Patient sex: M
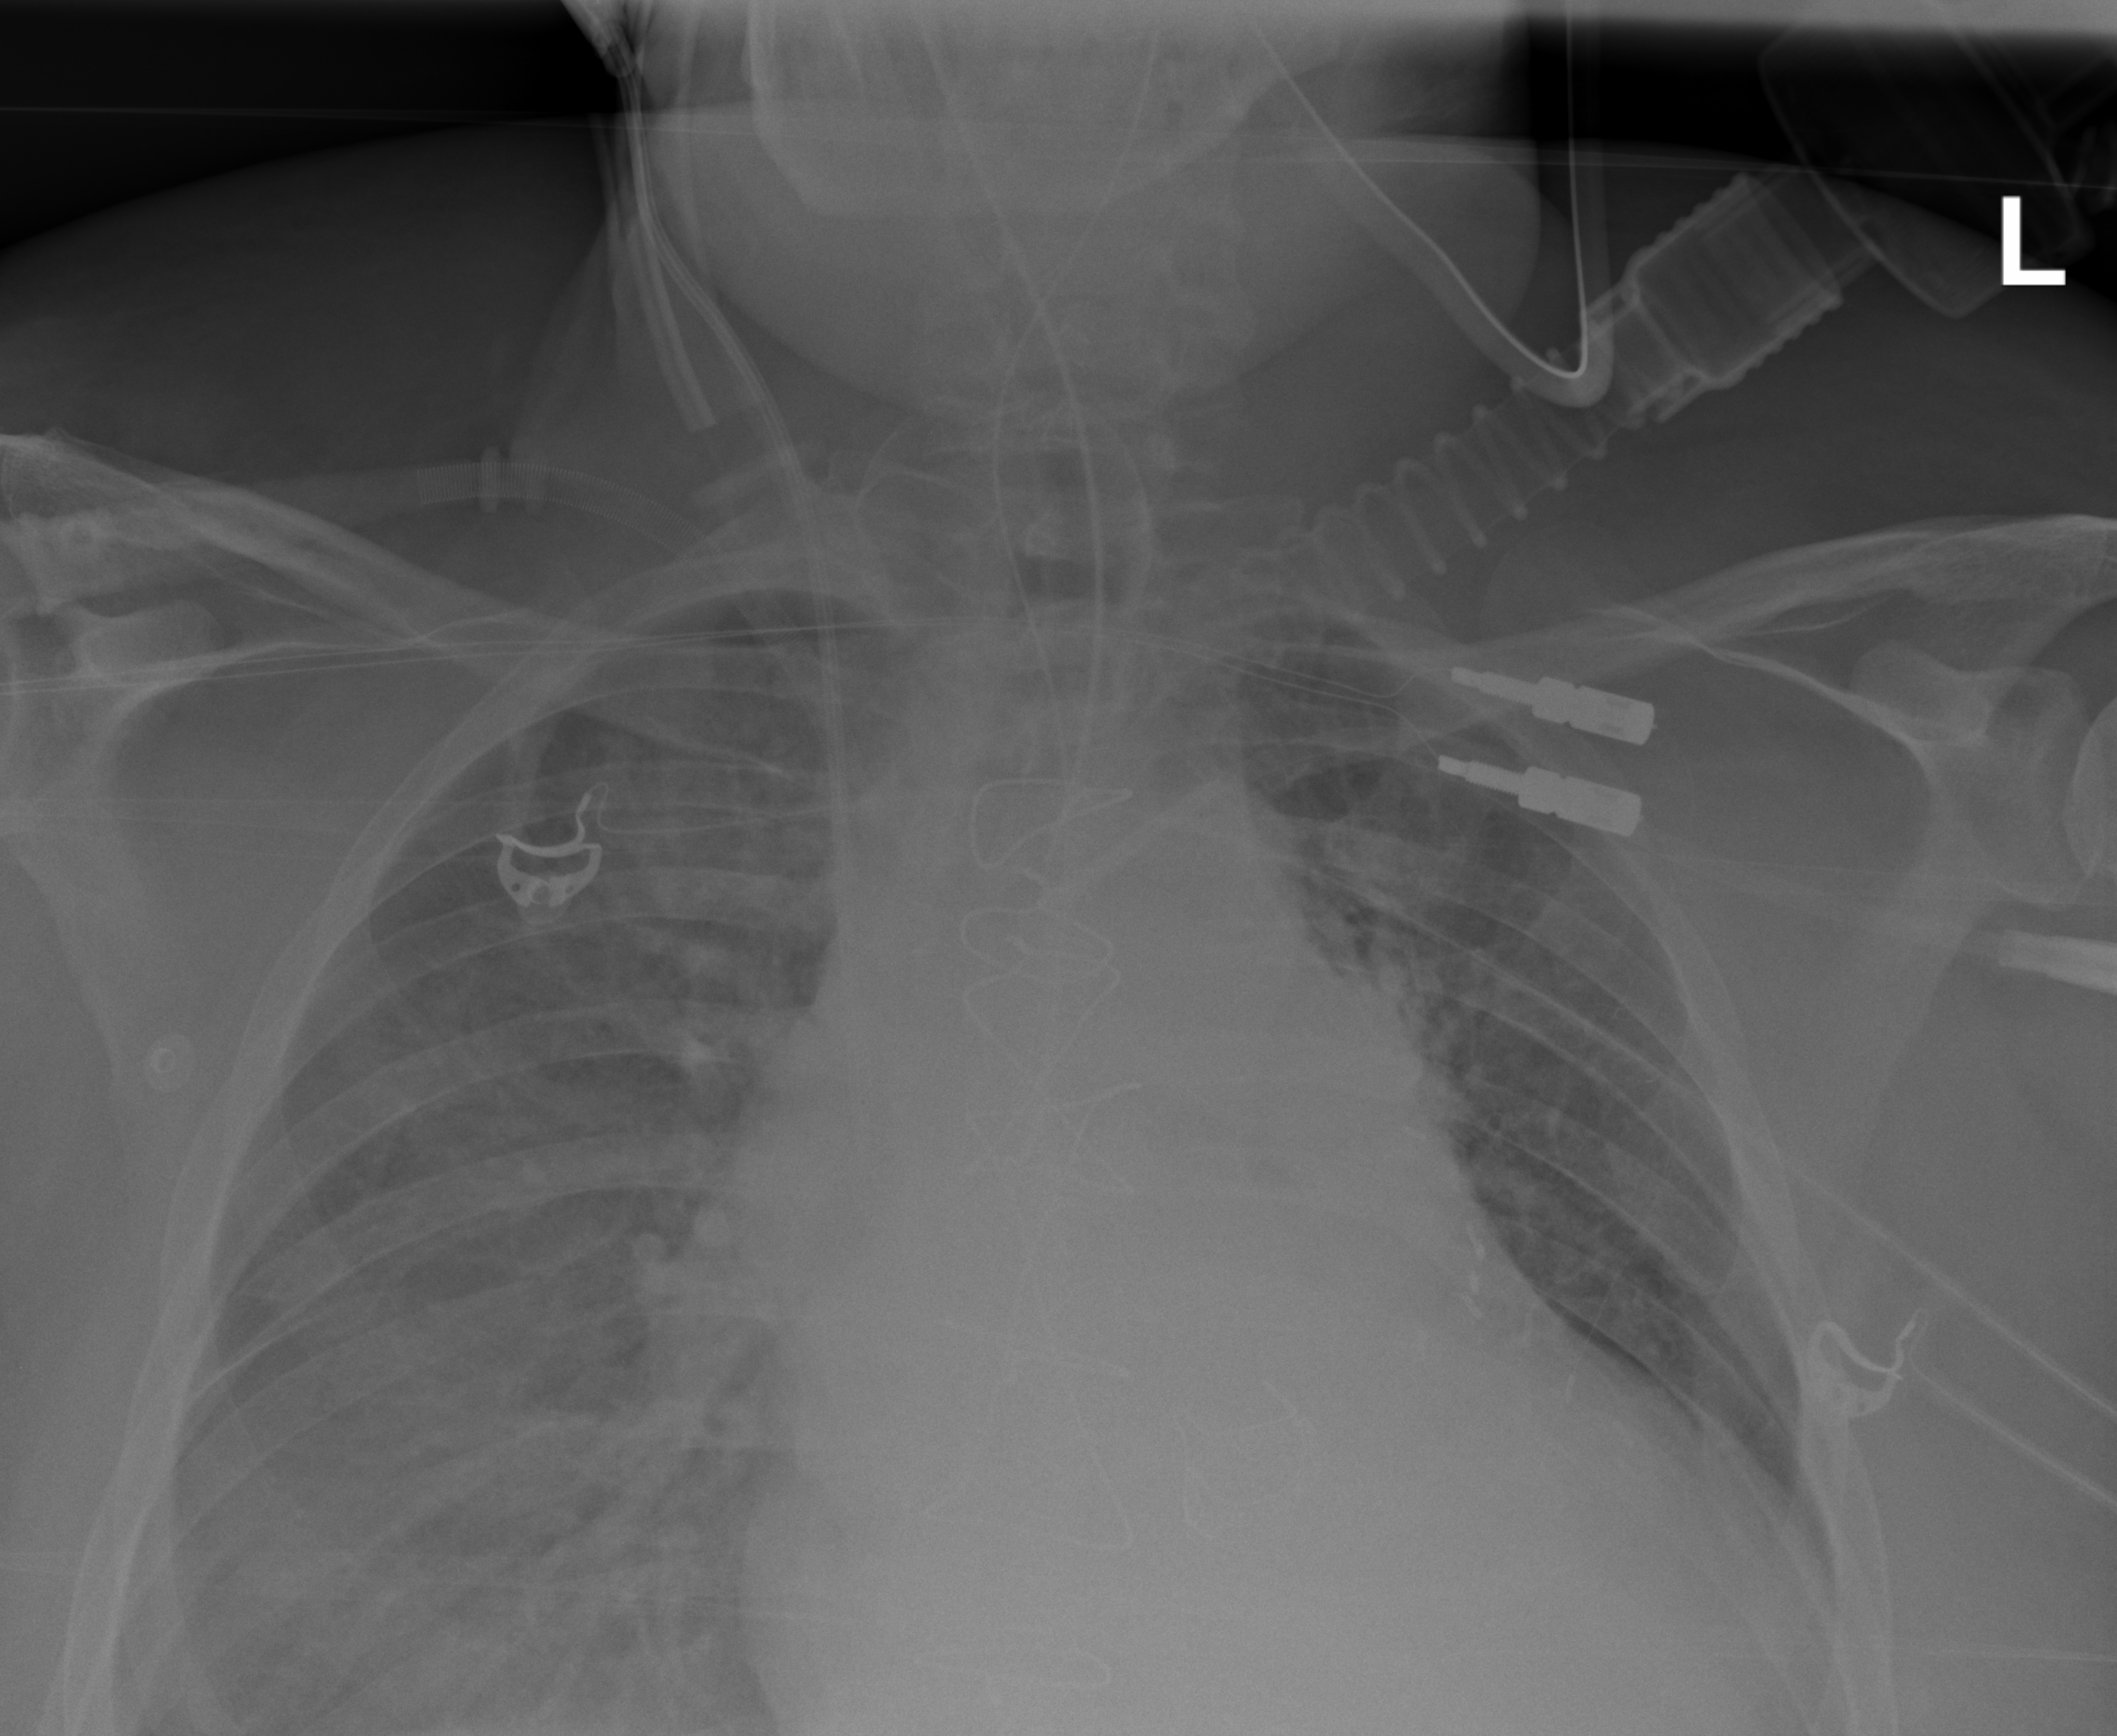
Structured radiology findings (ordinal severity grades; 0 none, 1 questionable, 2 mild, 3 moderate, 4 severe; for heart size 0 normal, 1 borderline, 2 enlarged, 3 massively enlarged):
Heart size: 2
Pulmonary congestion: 2
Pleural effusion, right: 0
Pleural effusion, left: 2
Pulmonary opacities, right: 2
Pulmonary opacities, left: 2
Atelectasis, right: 2
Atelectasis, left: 2